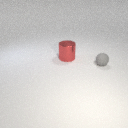
small gray rubber sphere in front of large red metal cylinder